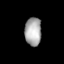
Tissue: lung
Cell type: Others
Senescence score: 0.6529
Nuclear area (px): 459
Mean DAPI intensity: 169.187